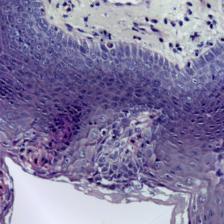
Diagnosis: Normal